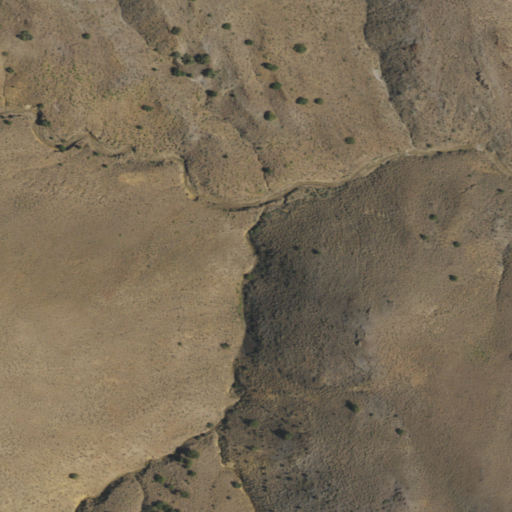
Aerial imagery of depression(s) in Nevada named Bull Basin containing only shrub